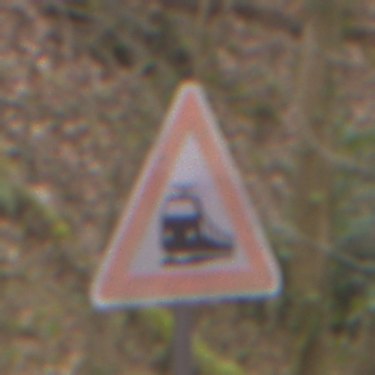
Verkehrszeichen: Bahnuebergang
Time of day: Midday
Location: Outdoor (Nature)
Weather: Overcast
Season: Autumn
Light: Natural